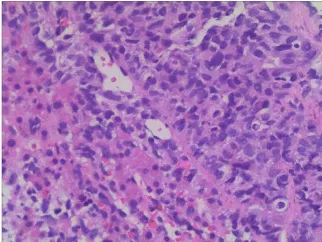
Histological and immunohistochemical examination of liver metastasis. (B) Cellularity is very high with hyperchromatic nuclei and no discernible nucleoli is observed (x200).
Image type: pathology (immunostaining)